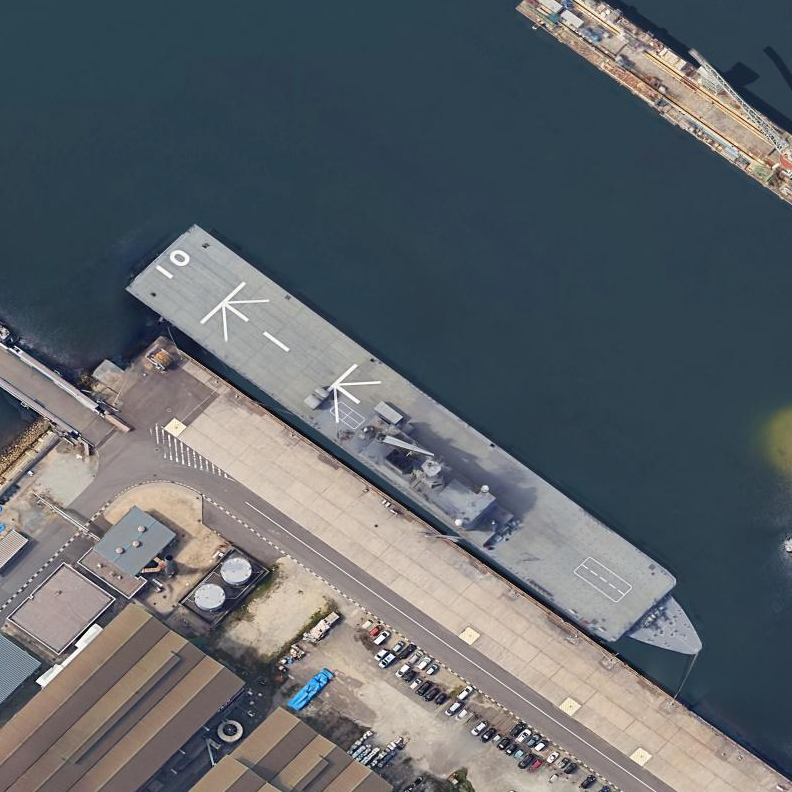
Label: Osumi-class_landing_ship